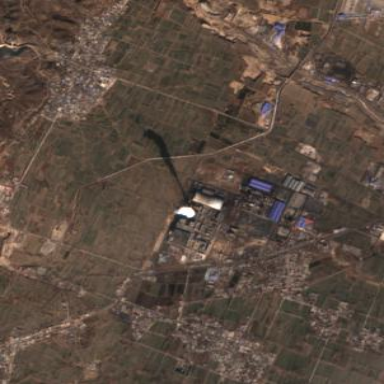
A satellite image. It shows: Industrial area with coal power plant.